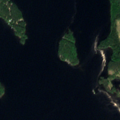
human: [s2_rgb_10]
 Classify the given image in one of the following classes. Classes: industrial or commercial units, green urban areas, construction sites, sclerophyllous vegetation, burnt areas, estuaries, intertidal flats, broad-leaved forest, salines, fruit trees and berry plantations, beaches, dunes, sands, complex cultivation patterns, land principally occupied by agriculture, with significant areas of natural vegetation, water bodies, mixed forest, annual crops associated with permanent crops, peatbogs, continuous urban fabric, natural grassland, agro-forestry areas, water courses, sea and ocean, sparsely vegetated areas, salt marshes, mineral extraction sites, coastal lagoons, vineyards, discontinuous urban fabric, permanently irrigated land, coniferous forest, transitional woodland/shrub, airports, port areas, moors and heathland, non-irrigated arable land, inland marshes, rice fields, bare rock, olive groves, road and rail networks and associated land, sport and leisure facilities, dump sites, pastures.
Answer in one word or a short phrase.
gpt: coniferous forest, mixed forest, water bodies